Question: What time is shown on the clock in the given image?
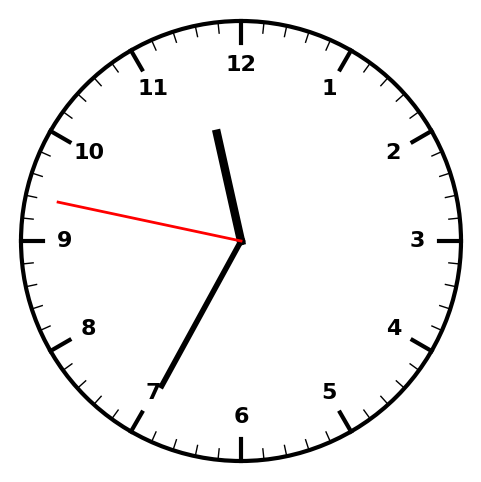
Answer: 11:34:47